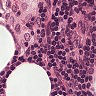
Metastatic tissue present: no